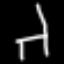
Label: chair